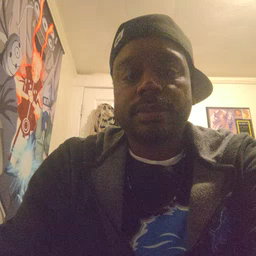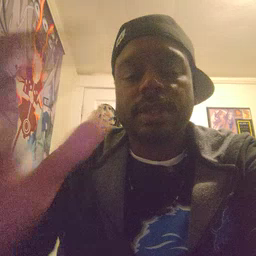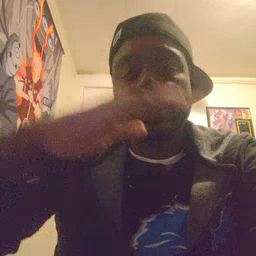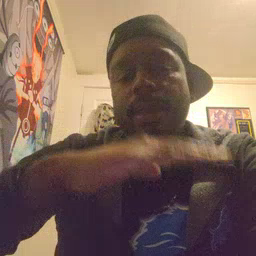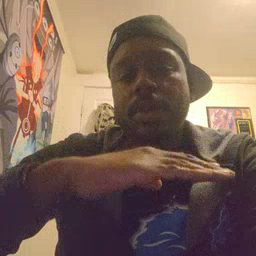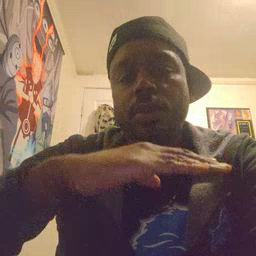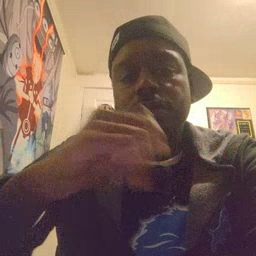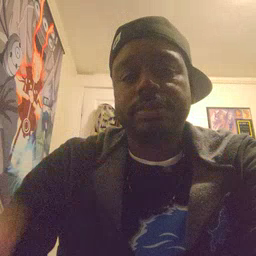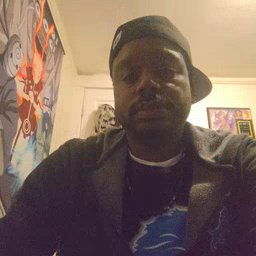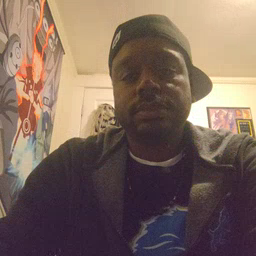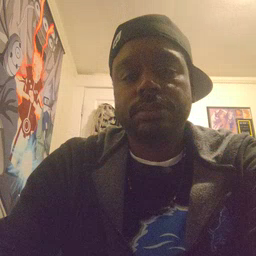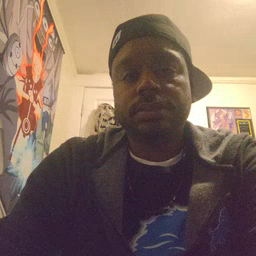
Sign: table